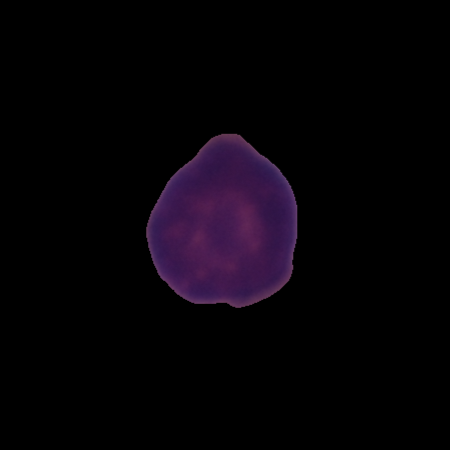
Label: healthy